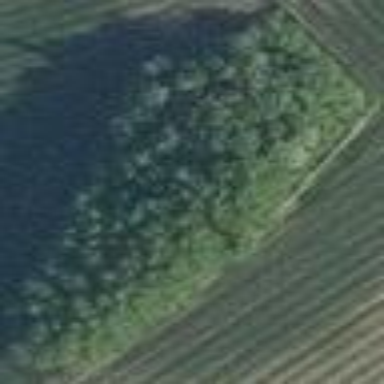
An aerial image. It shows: Beautiful woodland area.